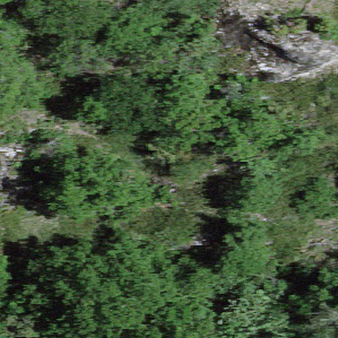
Label: other